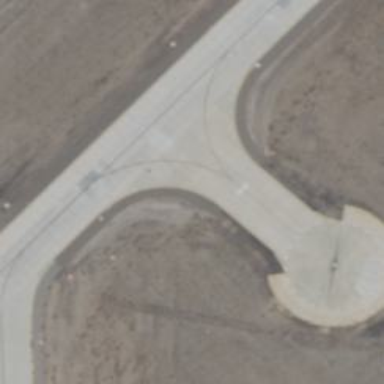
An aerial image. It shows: View of taxiway at the airport.